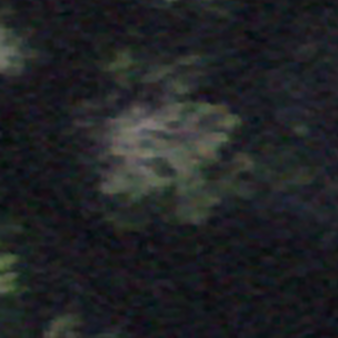
Label: other